Question:
This is my UI for a registration form. As you can see the text-fields which entered number value (Service_fee, Supplier_price, Total) are hiding the half on entered value. I used bootsrap to design this UI. And I tried by changing txtfield's class property by using input-large.
** **
But still complete value is not showing.. :(
Given below is my code. Please help me..
'''
<body>
<div class="container">
<form action="MobilePhoneRepairing.php" method="POST" class="form-inline">
<h1 class="font">Mobile Phone Registration</h1>
<div class="navbar">
<div class="navbar-inner">
<div class="container">
<ul class="nav">
<li class="active"><a href="#">Home</a></li>
<li><a href="#">Projects</a></li>
<li><a href="#">Services</a></li>
<li><a href="#">Downloads</a></li>
<li><a href="#">About</a></li>
<li><a href="#">Contact</a></li>
</ul>
</div>
</div>
</div>
<div class="span10" >
<div class="control-group form-horizontal">
<p>
<label class="floated" for="sdate"><b>Select Date :</b></label>
<input type="date" name="sdate" id="sdate" class="input-medium" />
<br class="clear"/>
</p>
</div>
<div class="control-group form-inline">
<p>
<label class="floated" for="model_no"><b>Model no :</b></label>
<input type="text" name="model_no" id="model_no" class="input-medium" placeholder="Enter Modle No" />
<br class="clear" />
</p>
</div>
<div class="control-group form-inline">
<p>
<label class="floated" for="service_fee"><b>Service fee :</b></label>
<input type="number" name="service_fee" id="service_fee" class="input-medium" />
<br class="clear" />
</p>
</div>
<div class="control-group form-inline">
<p>
<label class="floated" for="sp_name"><b>Supplier name :</b></label>
<input type="text" name="sp_name" id="sp_name" class="input-medium" placeholder="Enter Supplier name " />
<br class="clear" />
</p>
</div>
<div class="control-group form-inline">
<p>
<label class="floated" for="sp_price"><b>Supplier price :</b></label>
<input type="number" name="sp_price" id="sp_price" class="input-medium" onkeyup="doMath();"/>
<br class="clear" />
</p>
</div>
<div class="control-group form-inline">
<p>
<label class="floated" for="description"><b>Description :</b></label>
<textarea class="textarea" name="description" rows="2" cols="12" placeholder="Enter item description"></textarea>
<br class="clear" />
</p>
</div>
<div class="control-group form-inline">
<p>
<label class="floated " for="total"><b>Total :</b></label>
<input type="number" name="total" id="total" class="input-medium" />
<br class="clear" />
</p>
</div>
<div class="control-group form-inline">
<p>
<label class="floated"> &nspar; </label>
<input type="submit" class="btn-info " name="save_data" value="Save" id='savedata' />
<input type="reset" class="btn-primary " name="reset" value="Reset Form" id='reset' />
<br class="clear"/>
</p>
</div>
</div>
</form>
</div>
</body>
'''
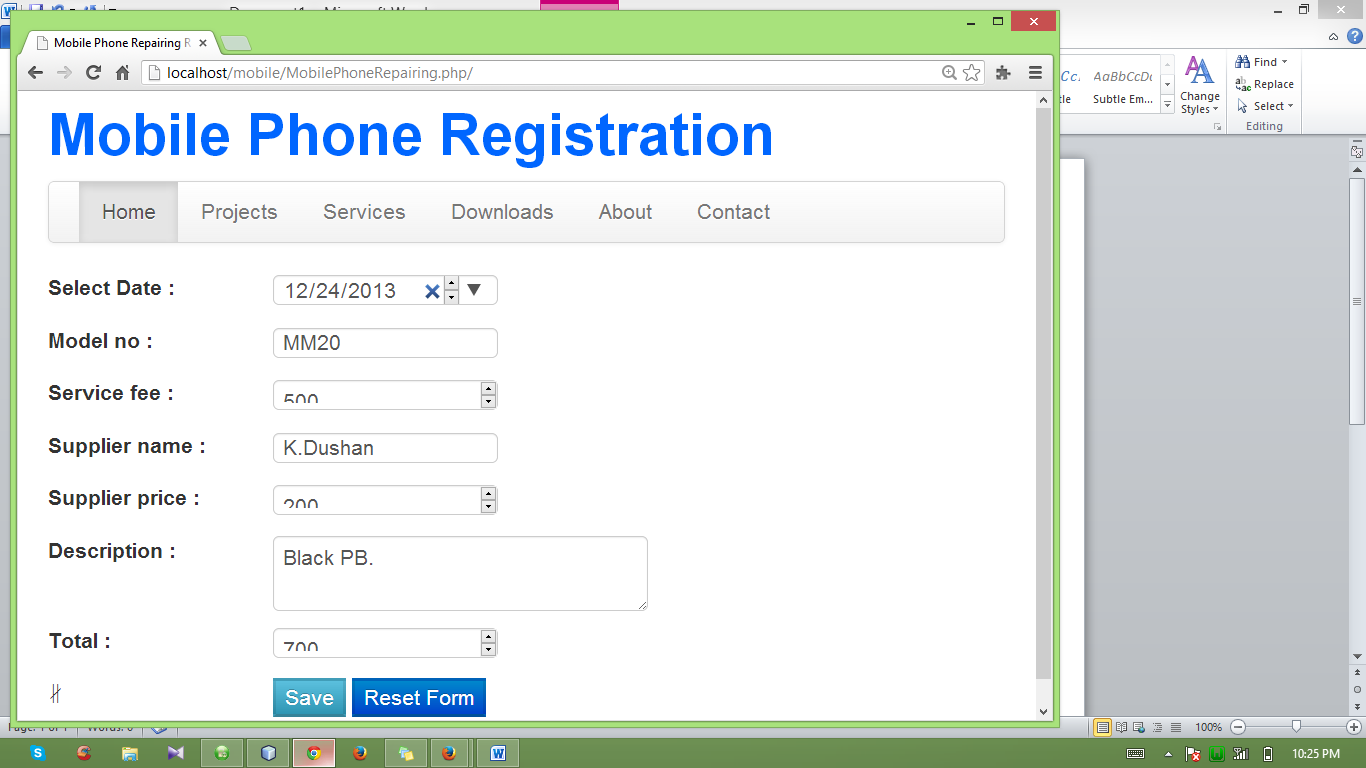
Answer: use CSS to add a customized height:
'''
.input-medium{
height: 35px;
}
'''
If this doesn't wok for you, try using "!important":
'''
.input-medium{
height: 35px !important;
}
'''
Hope it helps!